【题型】填空题　【知识点】解析几何　【难度】easy
$P(x,y)$ 在线段 $AB$（包括端点）上运动，已知 $A(2,4)$，$B(5,-2)$，则 $\frac{y+1}{x+1}$ 的取值范围是 \underline{\quad\quad}。
【解答】
\textbf{【答案】} $\boldsymbol{\left[-\frac{1}{6},\frac{5}{3}\right]}$

\vspace{0.3cm}

\textbf{【详解】} $\frac{y+1}{x+1}$ 表示线段 $AB$ 上的点与点 $C(-1,-1)$ 连线的斜率，

因为
\[
k_{AC} = \frac{4 - (-1)}{2 - (-1)} = \frac{5}{3},\quad
k_{BC} = \frac{-2 - (-1)}{5 - (-1)} = -\frac{1}{6},
\]
所以由图可知 $\frac{y+1}{x+1}$ 的取值范围是 $\left[-\frac{1}{6},\frac{5}{3}\right]$。

故答案为：$\boldsymbol{\left[-\frac{1}{6},\frac{5}{3}\right]}$。

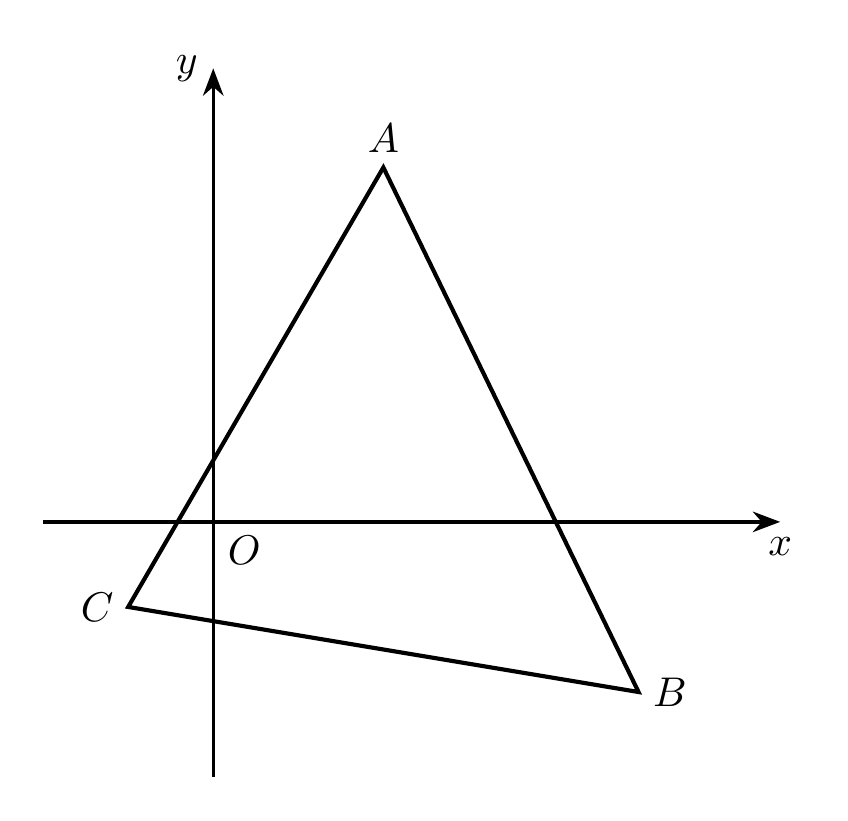